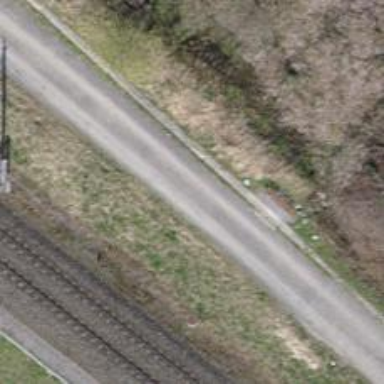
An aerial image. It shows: Compacted track with grade2 surface.